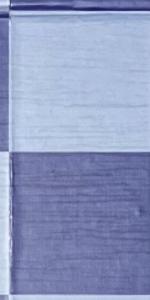
Label: Empty